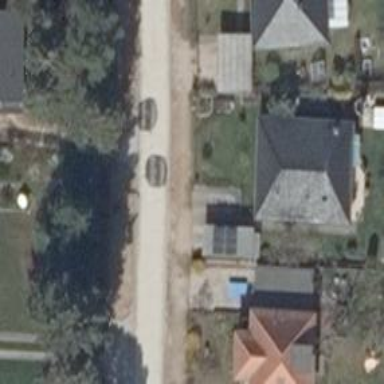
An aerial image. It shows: Driveway.